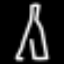
Label: The Eiffel Tower